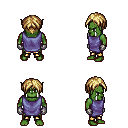
a pixel art fantasy rpg character, male body template, orc, green skin, chain tabard jacket, gold greaves, blonde parted hairstyle, metal gloves, four views (front, back, left, right), 2x2 character sprite sheet, small pixel art, hard edges, no anti-aliasing